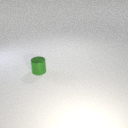
small green metal cylinder